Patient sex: M
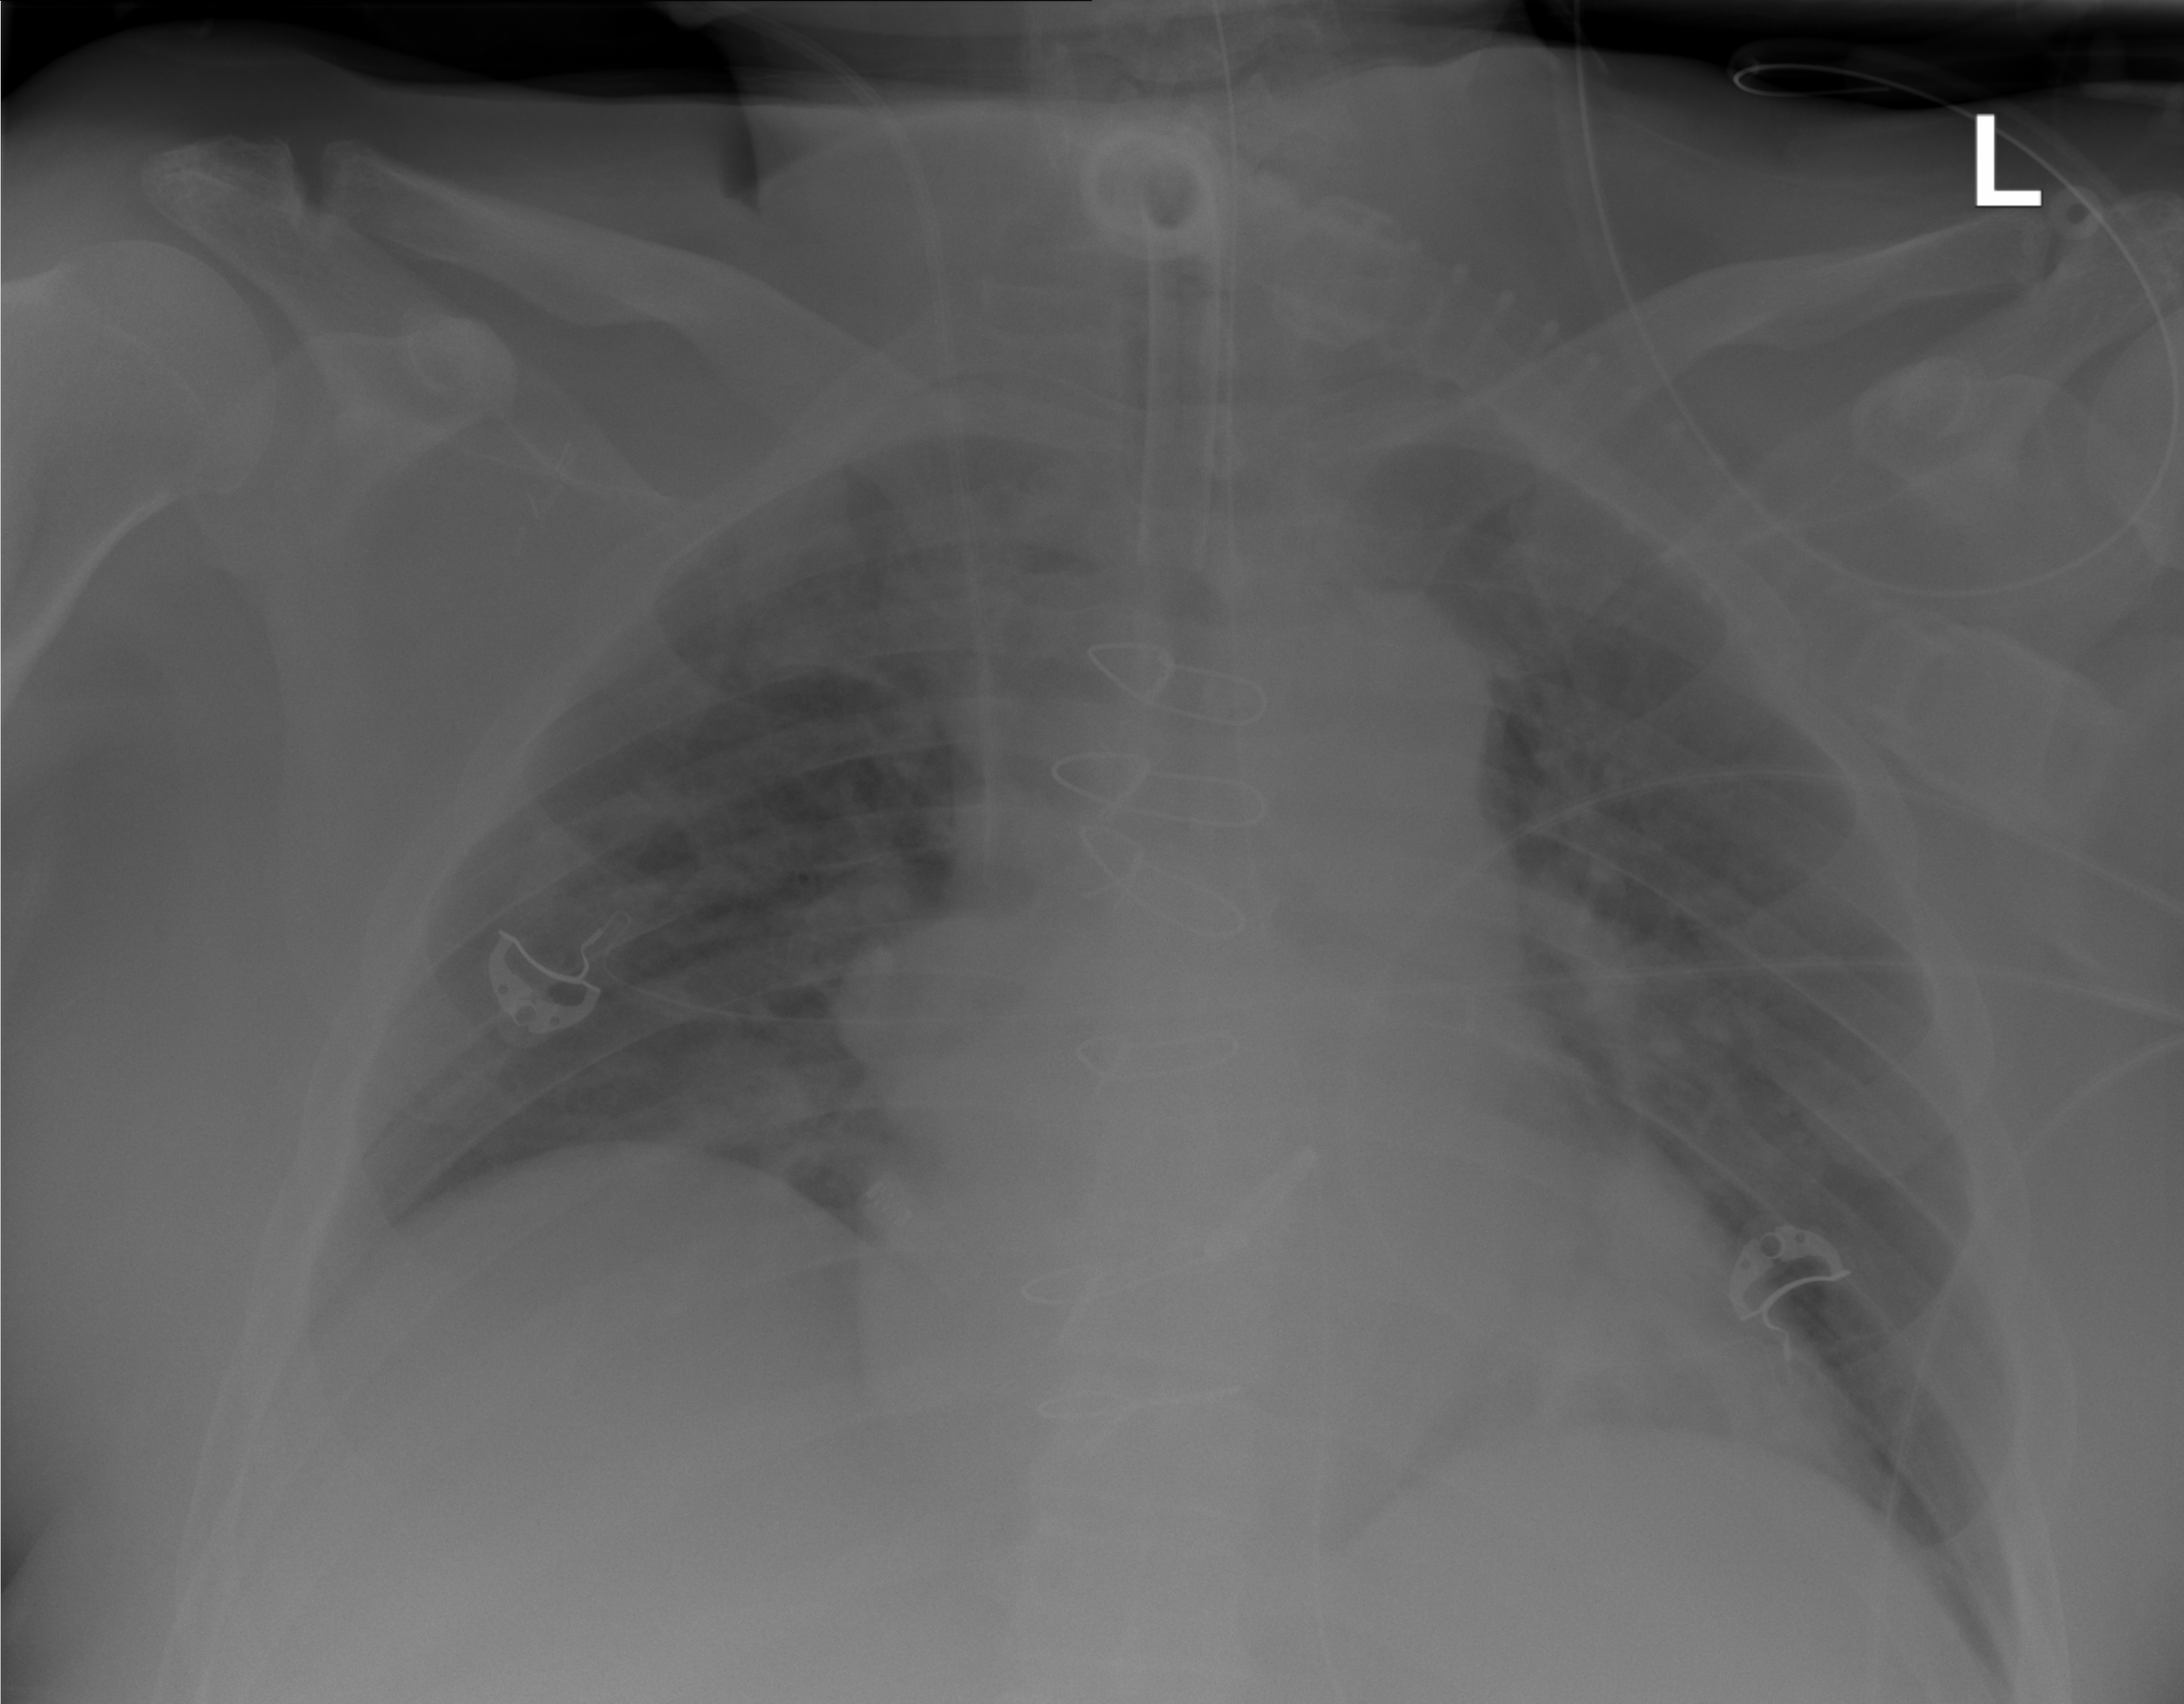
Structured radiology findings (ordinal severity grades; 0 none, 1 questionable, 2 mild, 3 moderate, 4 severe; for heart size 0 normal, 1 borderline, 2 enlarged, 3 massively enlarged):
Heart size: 2
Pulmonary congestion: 0
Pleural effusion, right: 0
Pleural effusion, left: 0
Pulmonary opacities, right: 2
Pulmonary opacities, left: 2
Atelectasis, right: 0
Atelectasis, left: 0